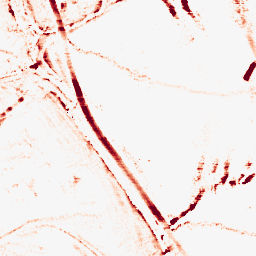
Category: morphological
Decomposition family: morphological_rect
Decomposition parameters: operation: opening
width: 10
height: 5
Upsampling method: regularized
Upsampling parameters: scale: 2
lambda_reg: 0.001
Upsampling scale: 2